Question: I used to use 'NSLocalizedString' by custom function.
For example, to access 'Profile.strings', I define this function:
'func LocalizedProfile(key: String, comment: String?) { NSLocalizedString(key, tableName: "Profile", comment: comment ?? "") }'
And, called like this:
'let localized = LocalizedProfile("Submit", comment: "For registration")'
This method works fine except for exporting XLIFF.
On the Xcode 6.3.2, executting 'Export for localization'throws error:

To get error information, I executed via command line:
'xcodebuild -exportLocalizations -localizationPath ./xliff -project MyApp.xcodeproj -exportLanguage ja'
And, I got this error:
'Bad entry in file /Users/mono/Documents/Git/MyApp/Localization.swift (line = 29): Argument is not a literal string.'
Defining custom localization method is very useful for me, but I also want to use exporting XLIFF feature.
Are there any methods to resolve this demands?
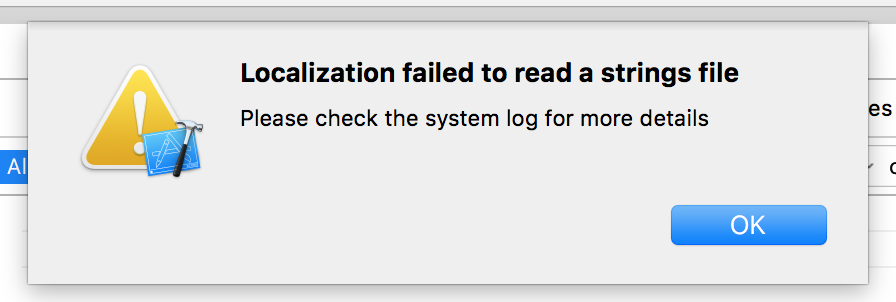
Answer: 'Export For Localization' and 'xcodebuild -exportLocalizations' both generate strings files by looking for invocations of 'NSLocalizedString(_:tableName:bundle:value:comment:)' in code and uses the static values passed into the parameters to create the appropriate strings files.
This means that the only values you can pass into 'key', 'comment', 'value', and 'tableName' are string literals.
Since you're using a wrapper function around 'NSLocalizedString(_:comment:)' to localize your strings, the only time Xcode sees you calling 'NSLocalizedString(_:comment:)' is in that one wrapper function with non-string-literal values, which is invalid.
What you really want to do instead is call 'NSLocalizedString(_:tableName:comment:)' directly.
Alternatively, you can call 'Bundle.localizedString(forKey:value:table:)' in your wrapper function, but then you have to manually create your own strings files for those key-value pairs.
'''
/// - parameter comment: This value is ignored, but should be provided for
/// context at the call site about the requested localized string.
func LocalizedProfile(key: String, comment: String?) -> String {
return Bundle.main.localizedString(forKey: key, value: nil, table: "Profile")
}
'''